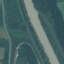
Land use / land cover: River